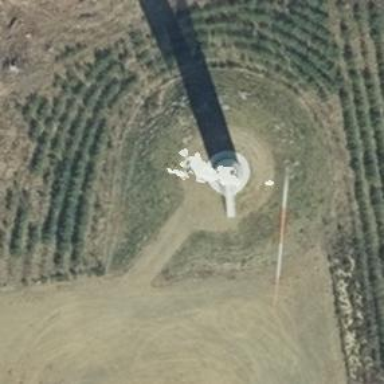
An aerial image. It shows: Wind generator powered by horizontal axis wind turbine.